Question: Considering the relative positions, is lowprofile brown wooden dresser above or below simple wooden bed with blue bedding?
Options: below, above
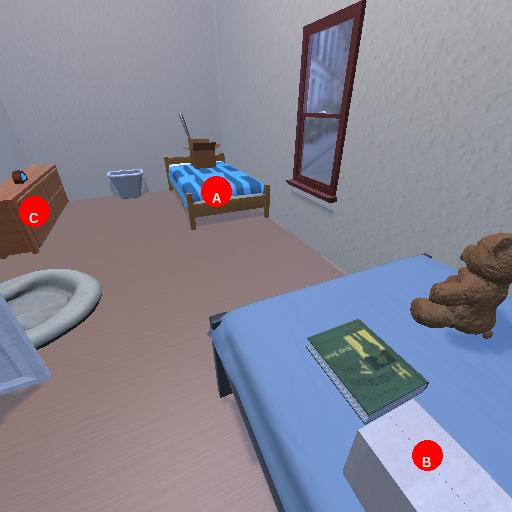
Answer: below